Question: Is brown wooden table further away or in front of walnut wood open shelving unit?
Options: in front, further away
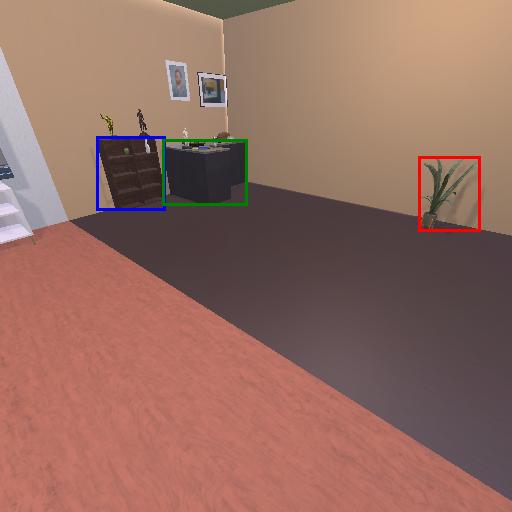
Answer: in front